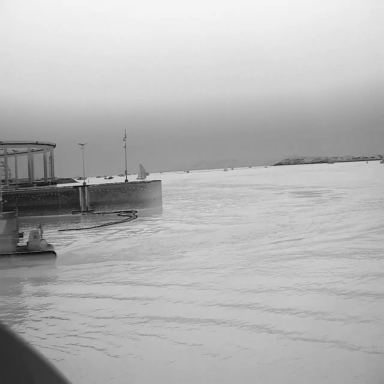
There are 12 objects shown in the infrared image, including nine canoes, and three sailboats.